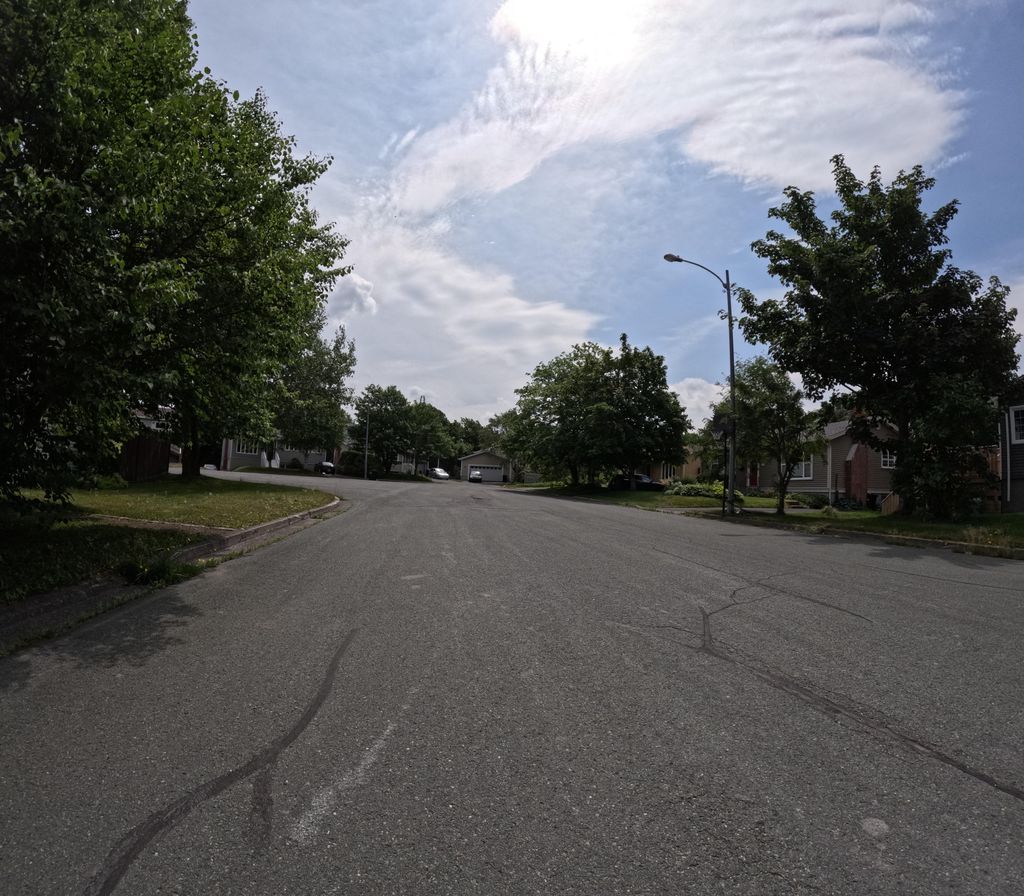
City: st_johns